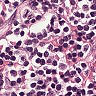
Metastatic tissue present: no